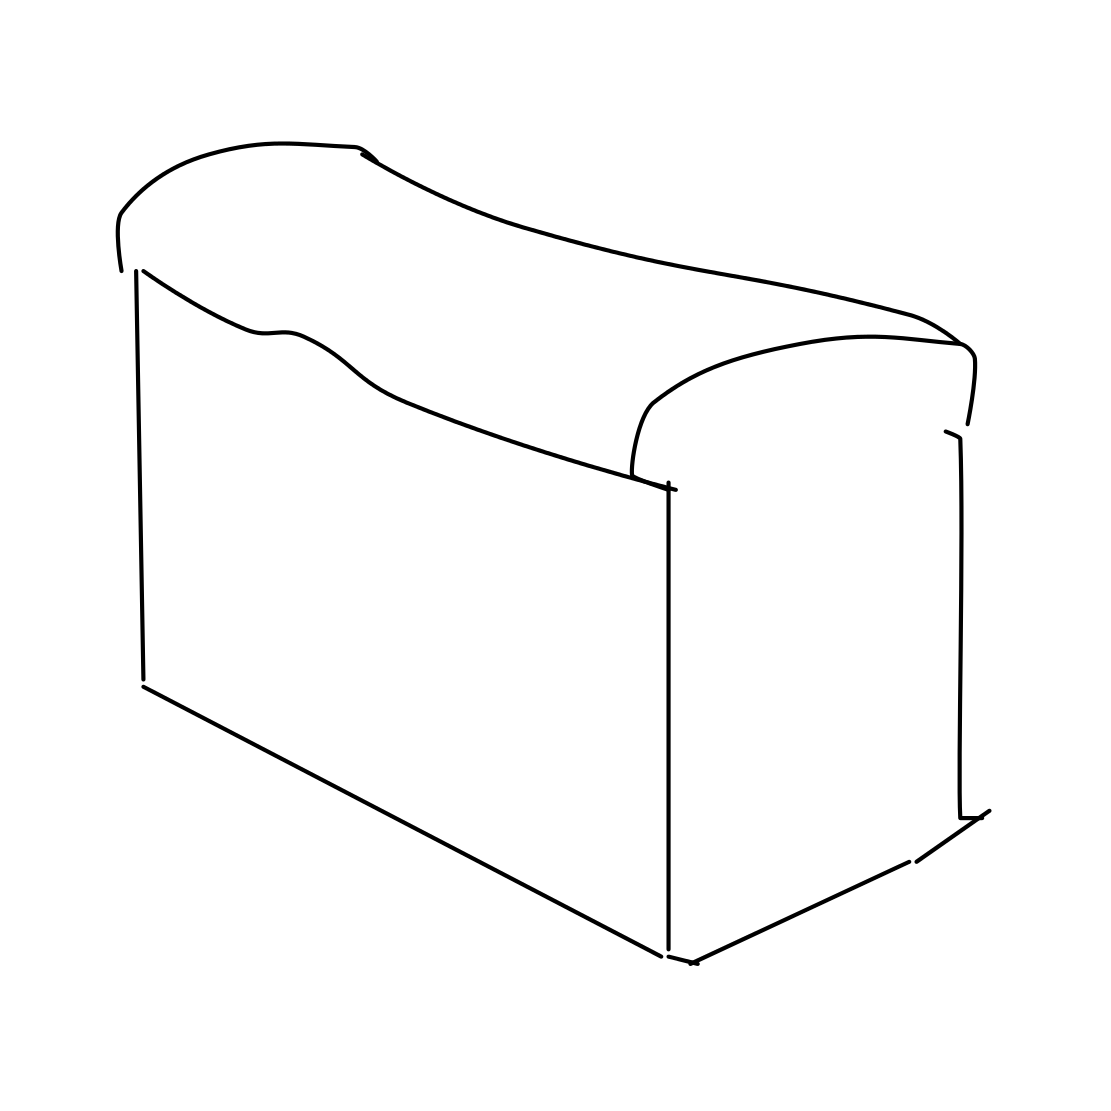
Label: bread